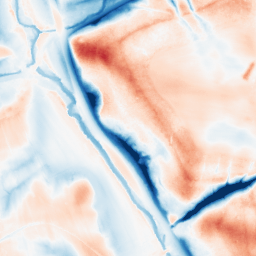
Category: edge_preserving
Decomposition family: guided
Decomposition parameters: radius: 16
eps: 1
Upsampling method: sinc_blackman
Upsampling parameters: scale: 2
kernel_size: 16
Upsampling scale: 2